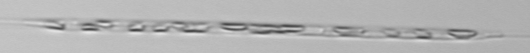
Label: Rhizosolenia